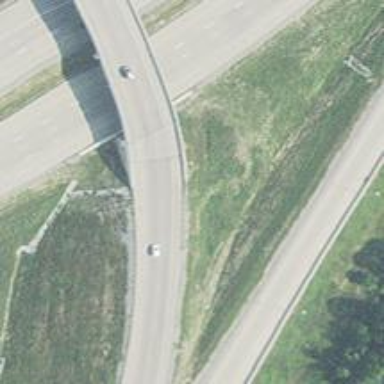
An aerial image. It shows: Motorway link with embankment beside it.